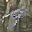
Label: 9